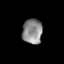
Tissue: lung
Cell type: Others
Senescence score: 0.2362
Nuclear area (px): 490
Mean DAPI intensity: 138.11